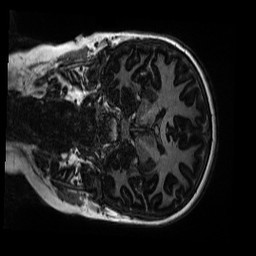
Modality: MP2RAGE
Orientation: coronal
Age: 9
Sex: female
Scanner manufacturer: siemens
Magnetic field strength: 3 T
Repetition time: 4 s
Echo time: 0.00303 s